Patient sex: M
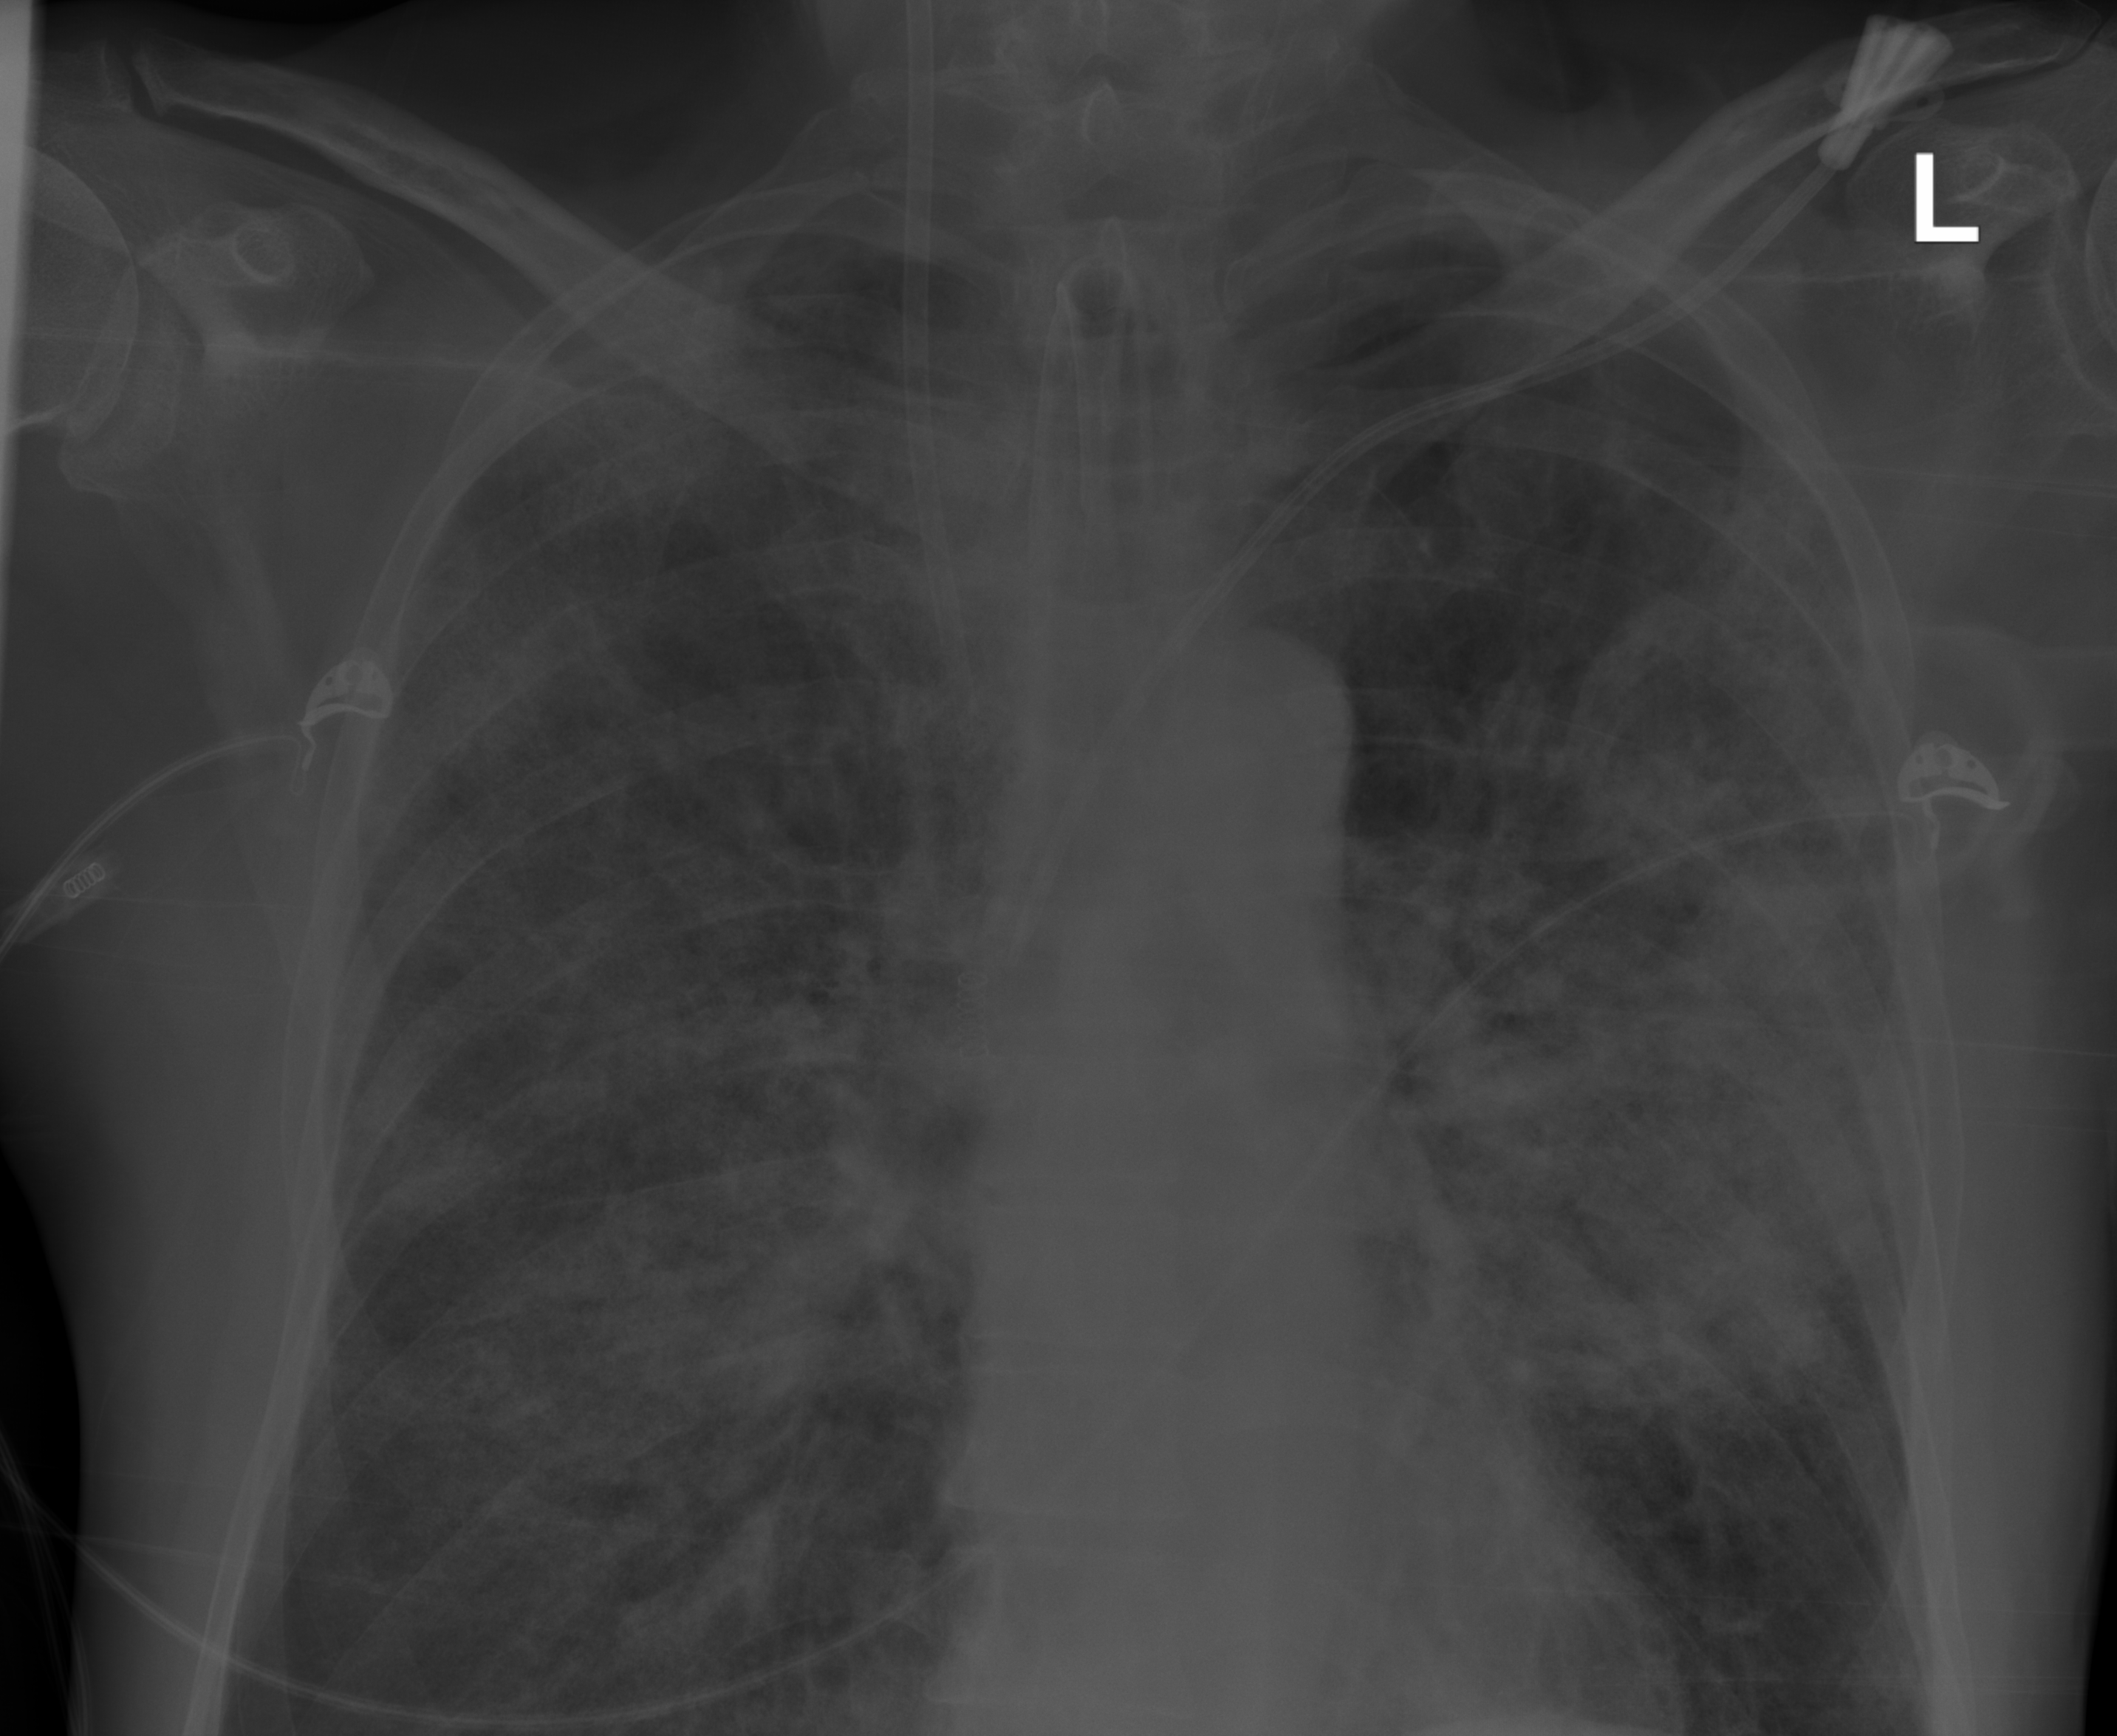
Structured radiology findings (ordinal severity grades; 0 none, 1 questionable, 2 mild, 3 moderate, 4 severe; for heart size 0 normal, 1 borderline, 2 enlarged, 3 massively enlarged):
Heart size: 0
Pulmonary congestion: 0
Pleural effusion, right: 0
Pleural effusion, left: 0
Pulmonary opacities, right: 2
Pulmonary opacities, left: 3
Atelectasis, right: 2
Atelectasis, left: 2